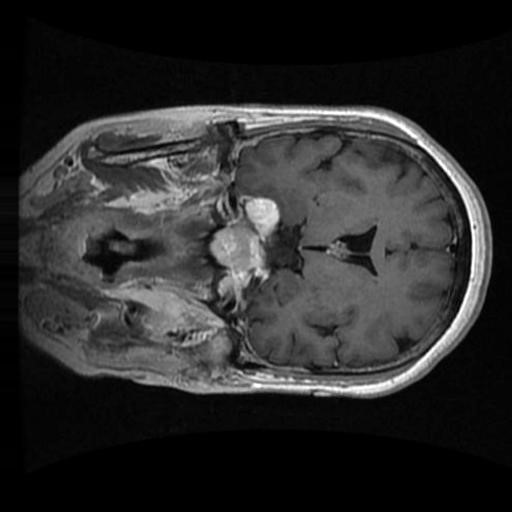
Label: brain_menin